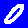
Digit: 0